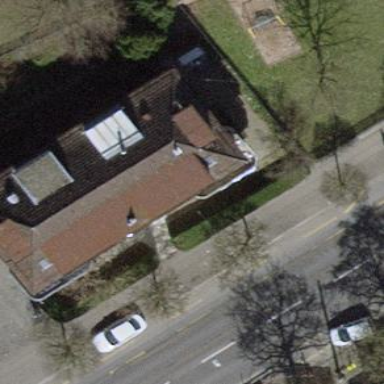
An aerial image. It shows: View of apartment building.